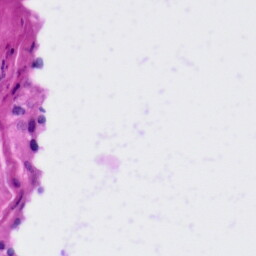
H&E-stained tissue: Tonsil